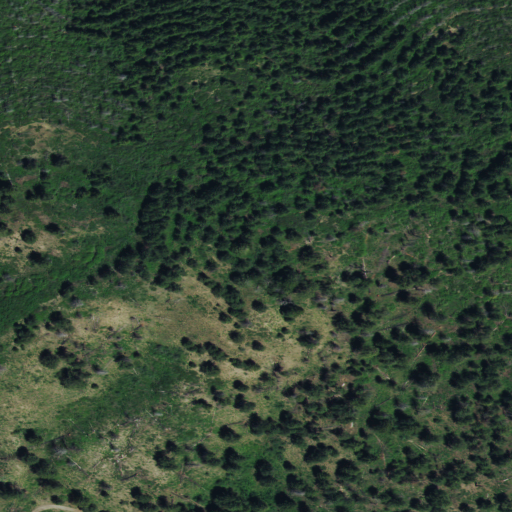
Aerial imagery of mountain in Idaho named Mineral Mountain containing shrub, evergreen forest, and grassland